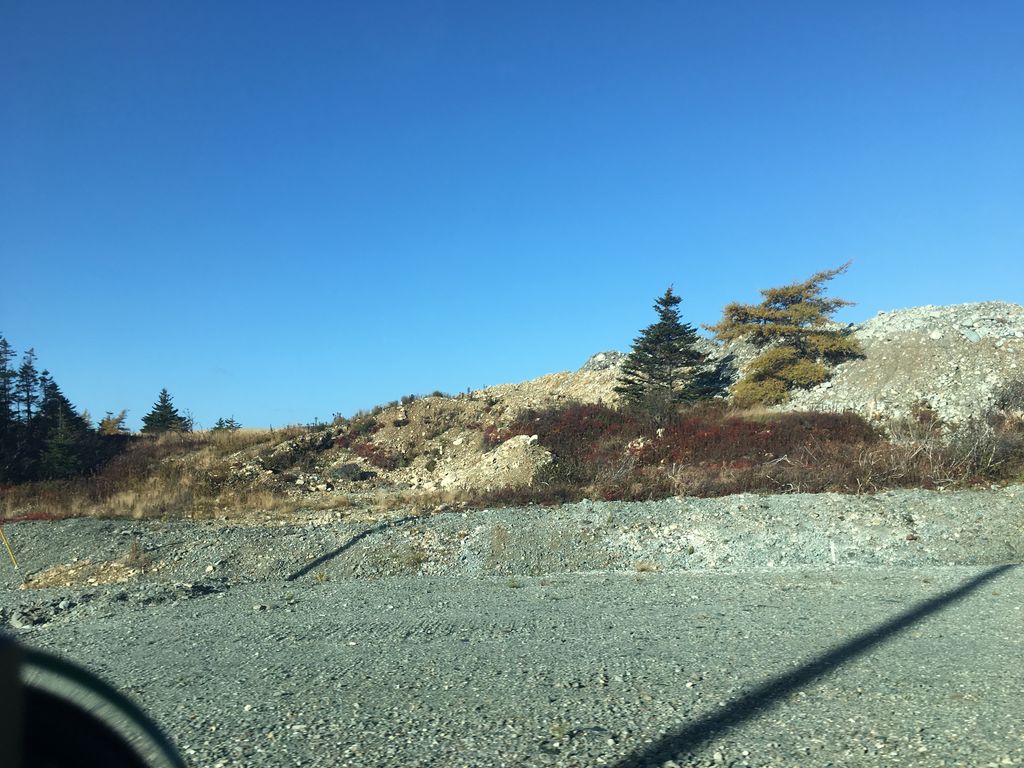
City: st_johns